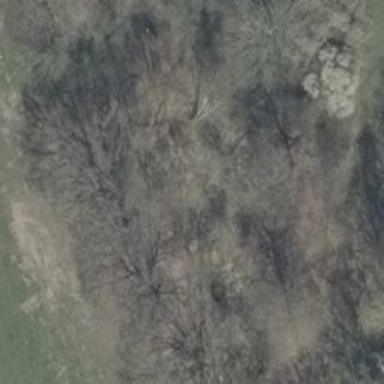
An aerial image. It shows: Serene woodland landscape.